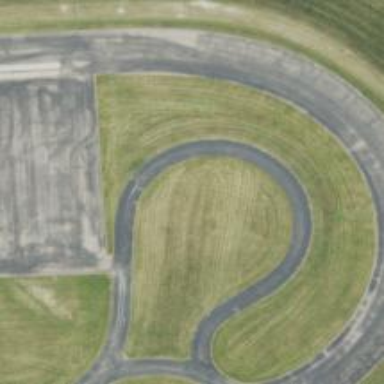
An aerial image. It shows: Raceway for motor sports.